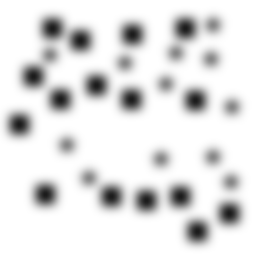
Squares: 16
Triangles: 0
Stars: 12
Total shapes: 28